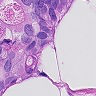
Metastatic tissue present: yes